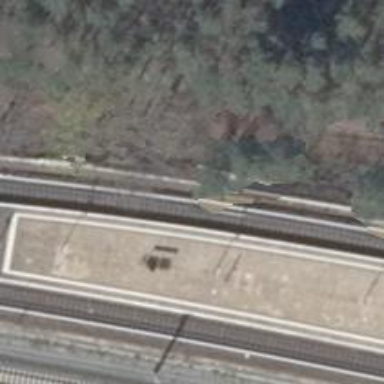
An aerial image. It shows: Light rail stop position on the railway.